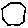
Label: hexagon